Question: Here is the example fiddle- <URL>
I intended to have the purple colored object fit inside of the yellow colored box (effectively covering it up) while the jquery UI buttons float on top of the whole 'window' I've made. The menu tab and buttons should float over the object.
I'm instead having issues even getting the divs to stack. Black is #main and the object is being pushed outside of it

'''
<div id='main'>
<div id='foo' class='abox'>
<div class='boxholder'>
<div class='menutab' onClick='menutog(this)'></div>
<div class='buttons'>
<label for='drag'>Drag</label>
<input id='drag' type='checkbox'></input>
<label for='size'>Size</label>
<input id='size' type='checkbox'></input>
<label for='chat'>Chat</label>
<input id='chat' type='checkbox'></input>
<label for='close'>Close</label>
<input id='close' type='checkbox'></input>
</div>
<object class='ttvvideo'></object>
</div>
</div>
</div>
#main {
width: 100%;
height: 100%;
background-color: black;
}
.abox {
width: 320px;
height: 178px;
background-color: red;
display: inline-block;
}
.boxholder {
width: 100%;
height: 100%;
background-color: yellow;
}
.menutab {
float: left;
top: 0;
left: 0;
width: 10px;
height: 21px;
background-color: #6441a5;
z-index: 2;
}
.buttons {
font-size: .55em;
margin-left: 27px;
}
.ttvvideo {
top: 0px;
width: 100%;
height: 100%;
background-color: purple;
}
'''
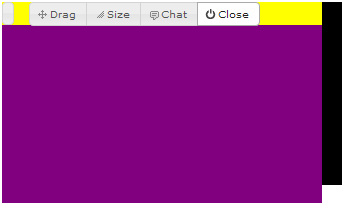
Answer: I believe <URL> is what you are looking for. Add 'position: absolute' to '.buttons' and '.menutab'.